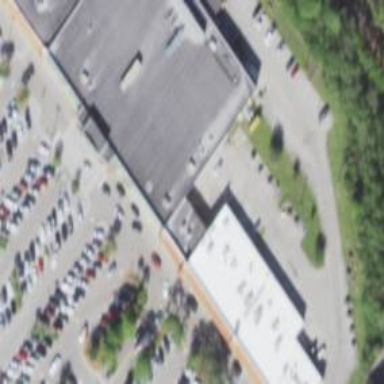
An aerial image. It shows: Commercial building.